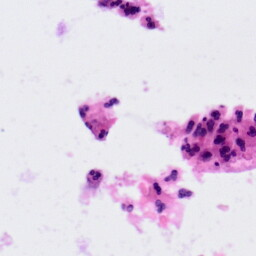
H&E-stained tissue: Colon